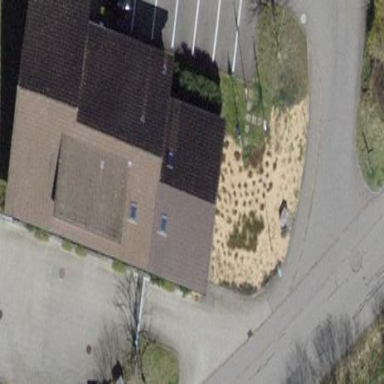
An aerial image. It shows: Public building.